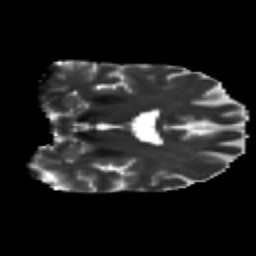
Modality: T2w
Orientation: coronal
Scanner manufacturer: ge
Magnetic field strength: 3 T
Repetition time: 8.8 s
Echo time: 0.0829 s